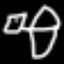
Label: airplane